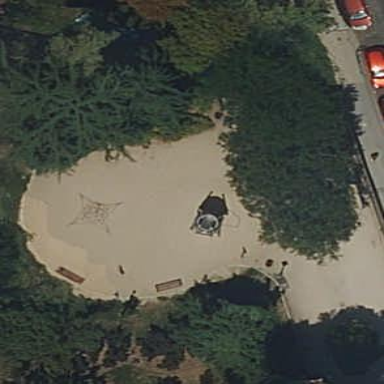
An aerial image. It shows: Playground area for leisure land.